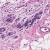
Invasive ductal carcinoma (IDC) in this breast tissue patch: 0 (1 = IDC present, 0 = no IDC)